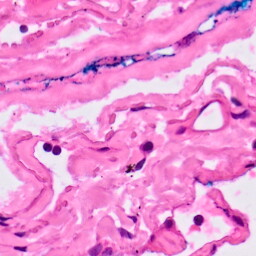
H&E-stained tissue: Lung